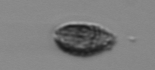
Label: Pseudochattonella_farcimen